二年级 · 度量几何学
将下面各角按从大到小的顺序排列。（填序号）

(1)

(2)

(3)

(4) \$ \qquad \$ $>$ \$ \qquad \$ $>$ \$ \qquad \$ $>$
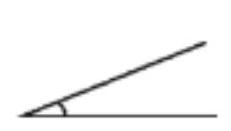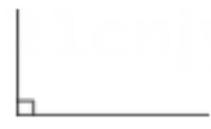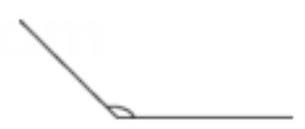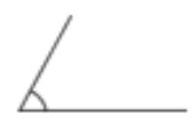
答案: (3); (2); (4); (1)